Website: apple
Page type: order-tracking
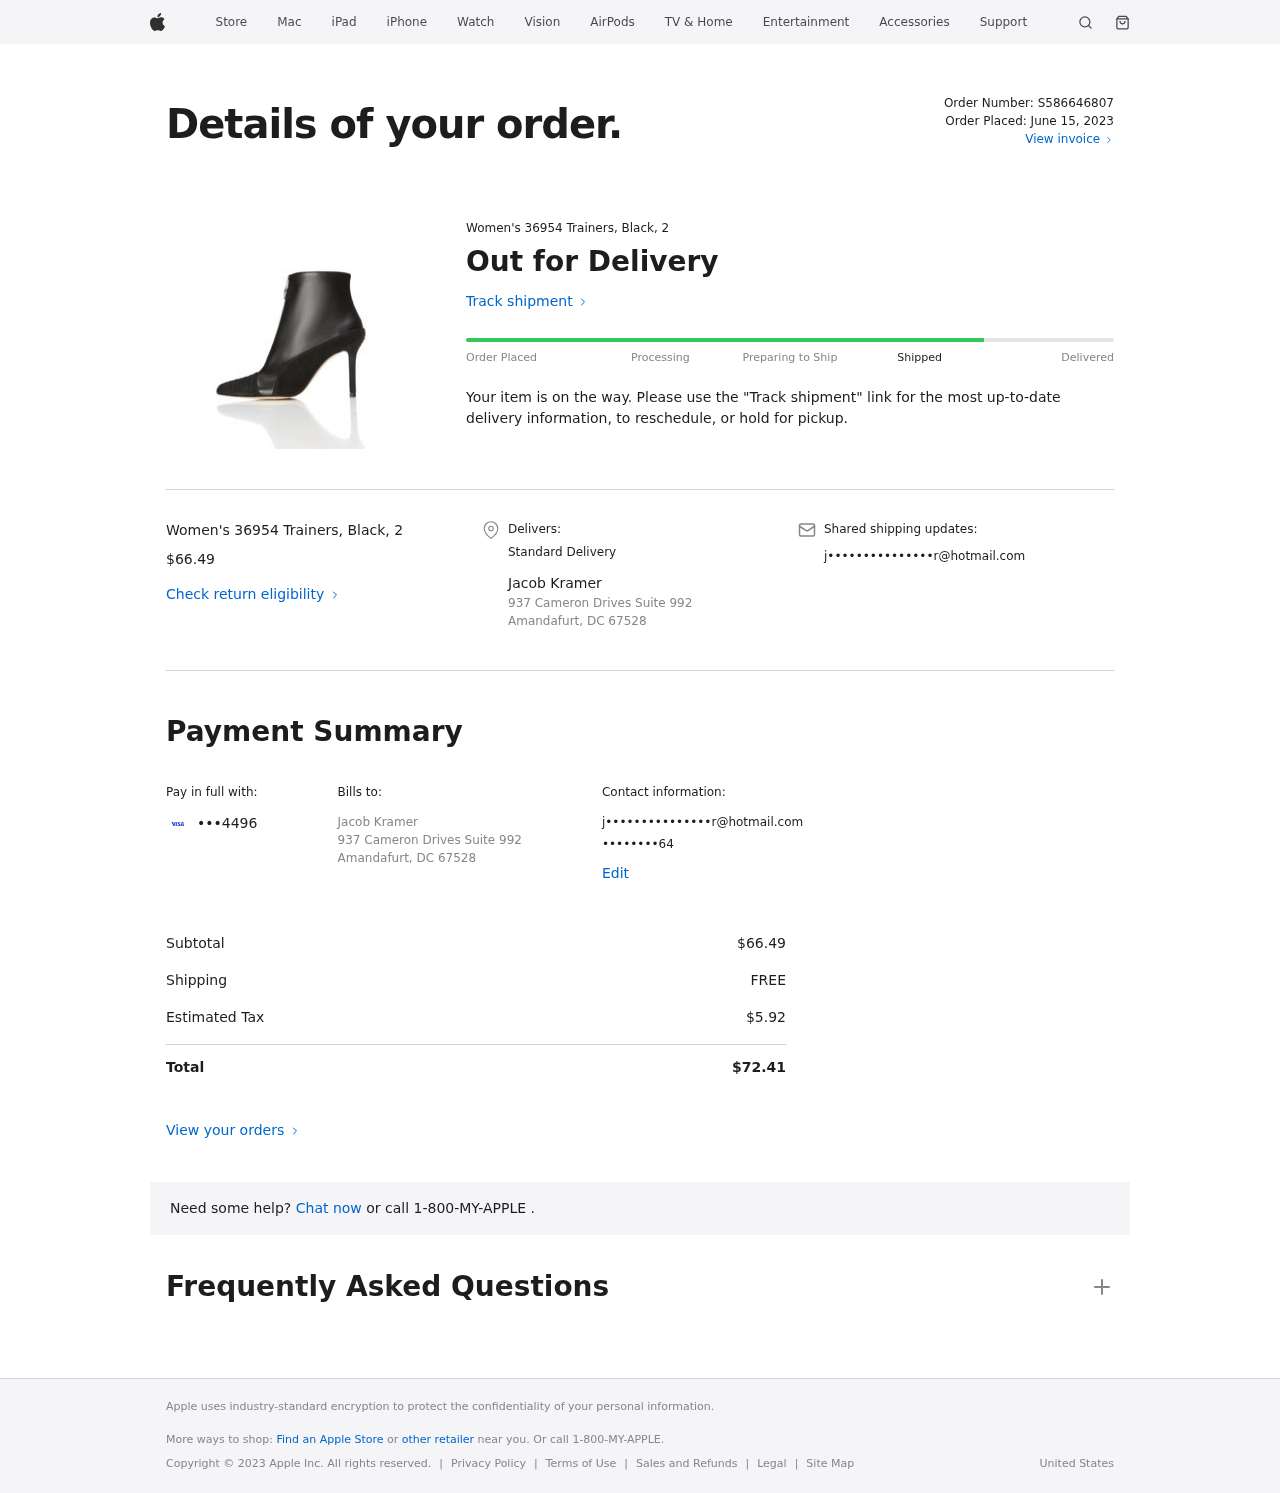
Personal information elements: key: PII_CARD_LAST4
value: •••4496
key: PII_CITY_STATE_ZIP
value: Amandafurt, DC 67528
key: PII_EMAIL
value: j•••••••••••••••r@hotmail.com
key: PII_FULLNAME
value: Jacob Kramer
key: PII_PHONE
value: ••••••••64
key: PII_STREET
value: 937 Cameron Drives Suite 992
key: PII_FULLNAME2
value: Jacob Kramer
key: PII_STREET2
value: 937 Cameron Drives Suite 992
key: PII_CITY_STATE_ZIP2
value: Amandafurt, DC 67528
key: PII_EMAIL2
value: j•••••••••••••••r@hotmail.com
Product elements: key: PRODUCT1_NAME
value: Women's 36954 Trainers, Black, 2
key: PRODUCT1_PRICE
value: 66.49
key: PRODUCT1_NAME2
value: Women's 36954 Trainers, Black, 2
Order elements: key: ORDER_ID
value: Order Number: S586646807
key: ORDER_DATE
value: Order Placed: June 15, 2023
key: ORDER_SUBTOTAL
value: $66.49
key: ORDER_SHIPPING_COST
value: FREE
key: ORDER_TAX
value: $5.92
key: ORDER_TOTAL
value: $72.41